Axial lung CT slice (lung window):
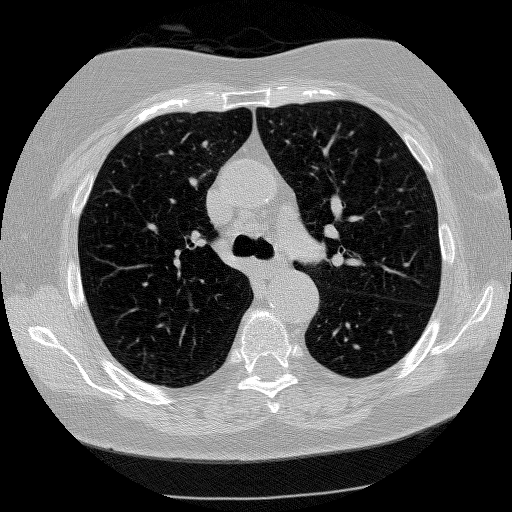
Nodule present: no